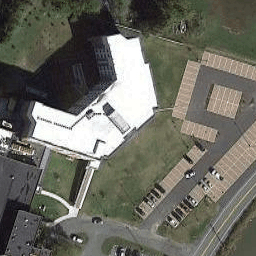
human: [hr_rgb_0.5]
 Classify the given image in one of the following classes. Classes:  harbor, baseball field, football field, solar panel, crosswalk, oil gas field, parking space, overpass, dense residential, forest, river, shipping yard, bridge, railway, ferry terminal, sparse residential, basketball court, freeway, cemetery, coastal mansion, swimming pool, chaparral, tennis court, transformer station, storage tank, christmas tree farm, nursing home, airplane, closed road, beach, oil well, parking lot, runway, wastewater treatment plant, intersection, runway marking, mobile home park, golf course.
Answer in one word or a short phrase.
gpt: nursing home